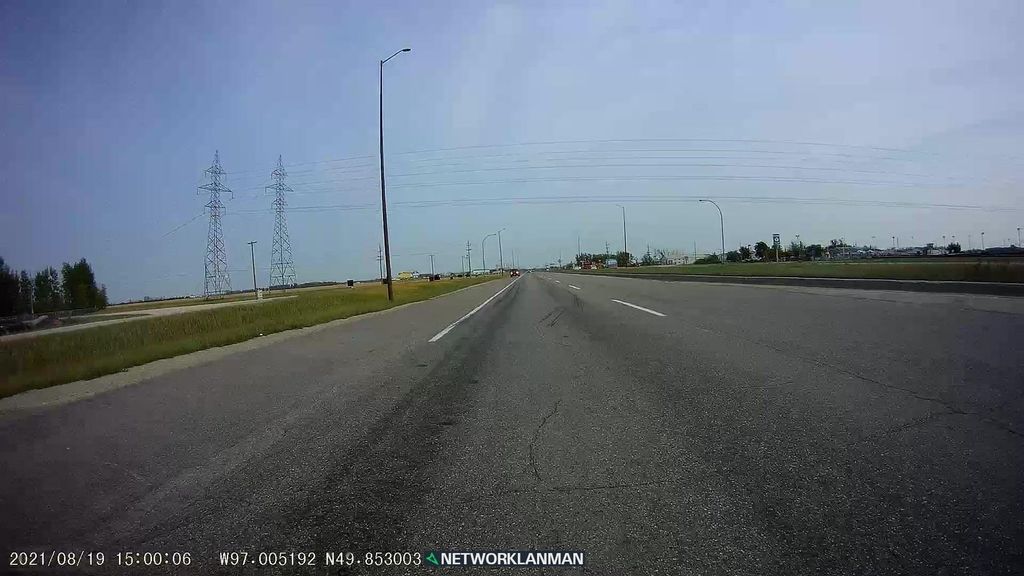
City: winnipeg